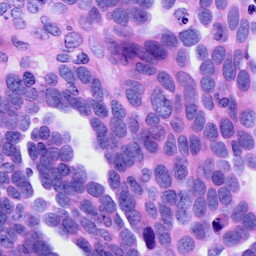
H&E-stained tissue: Ovarian